Interaction volume radius: 10 \u00c5
Interaction volume height: 35 \u00c5
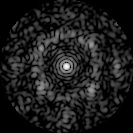
Disorder parameter: 0.6774